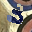
Label: 3